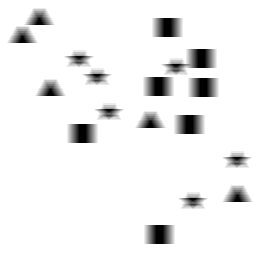
Squares: 7
Triangles: 5
Stars: 6
Total shapes: 18